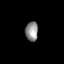
Tissue: prostate
Cell type: T cells
Senescence score: 0.6902
Nuclear area (px): 242
Mean DAPI intensity: 142.785